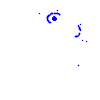
Particle: kaon